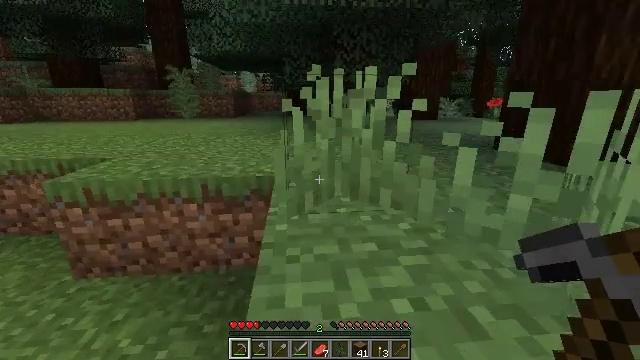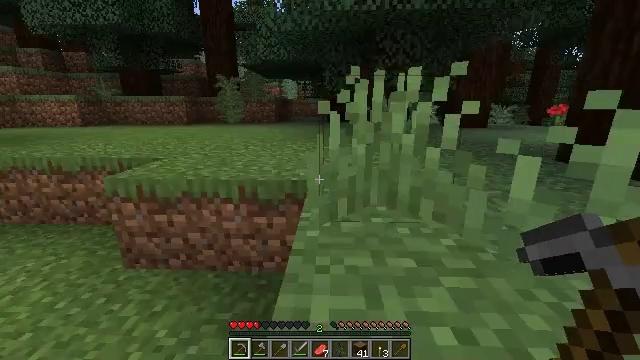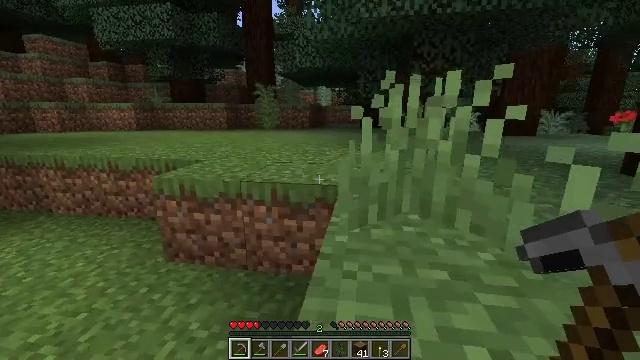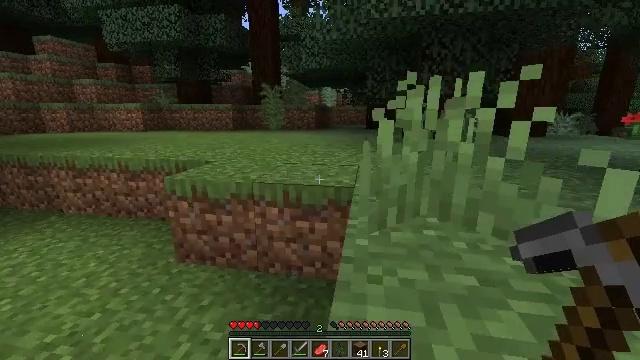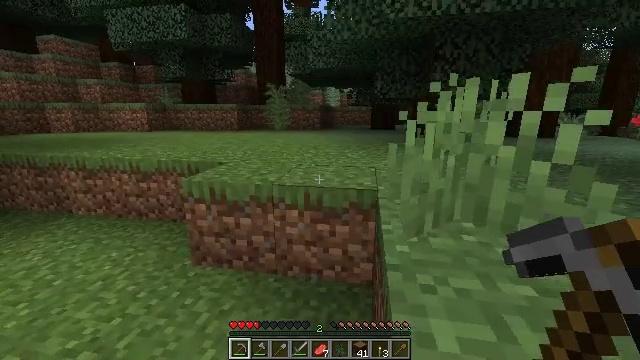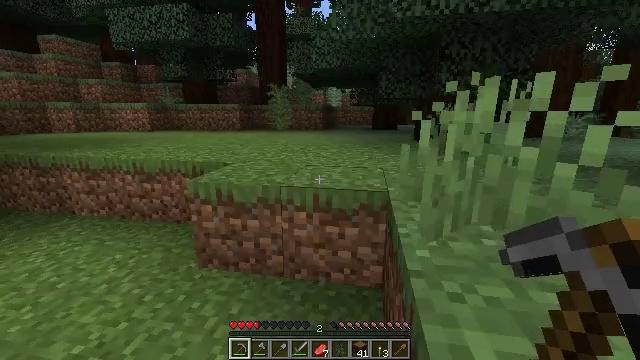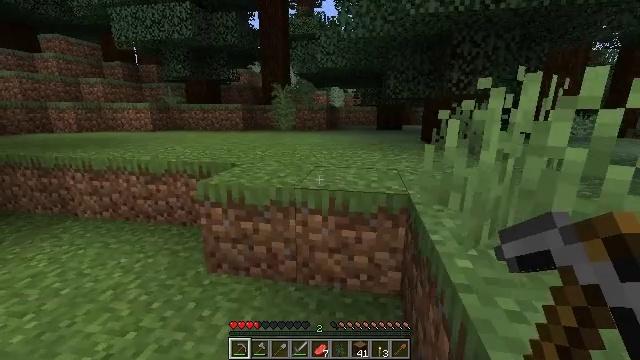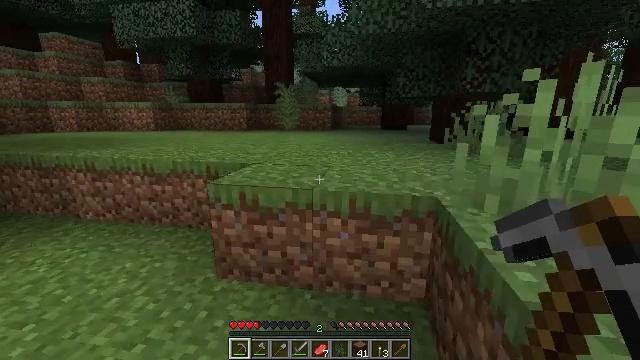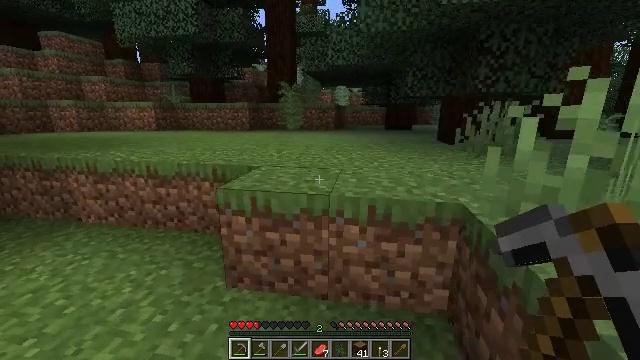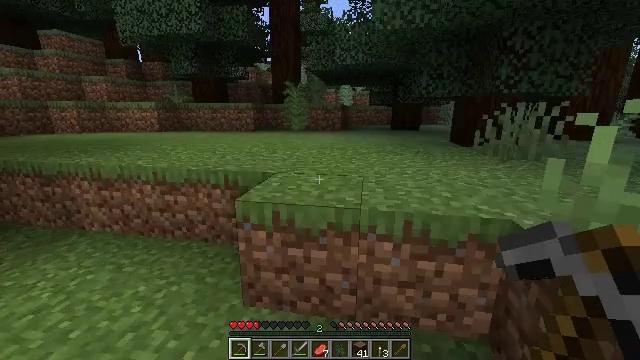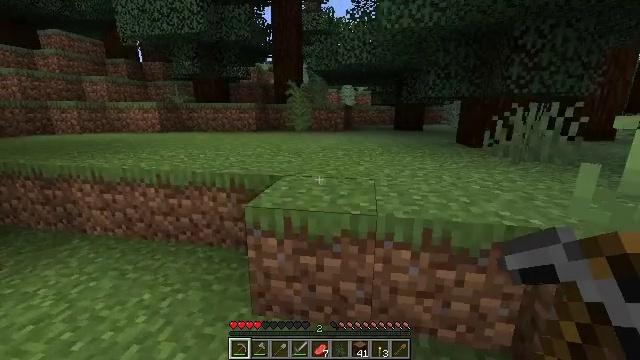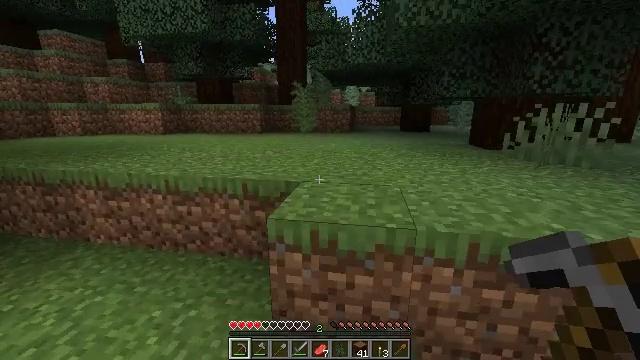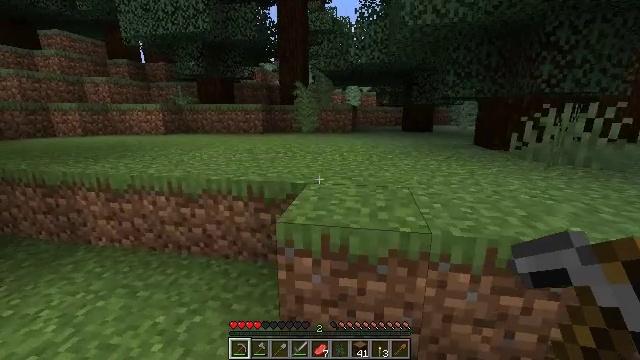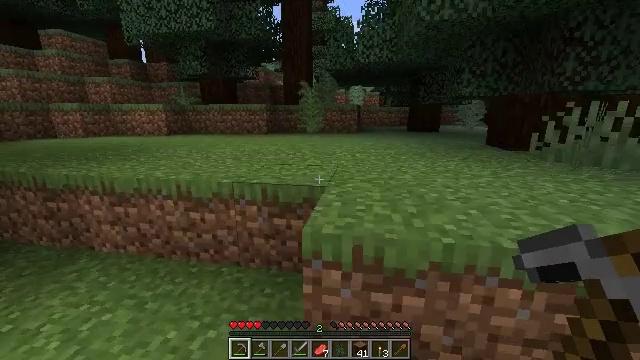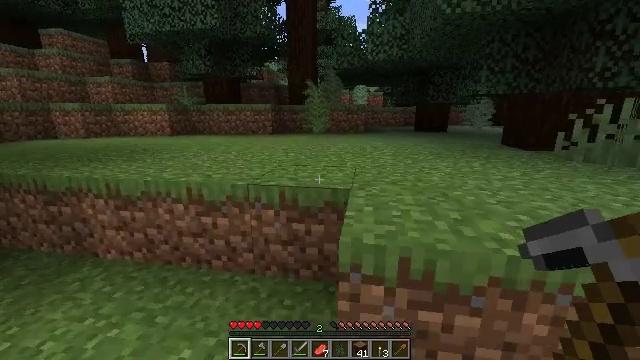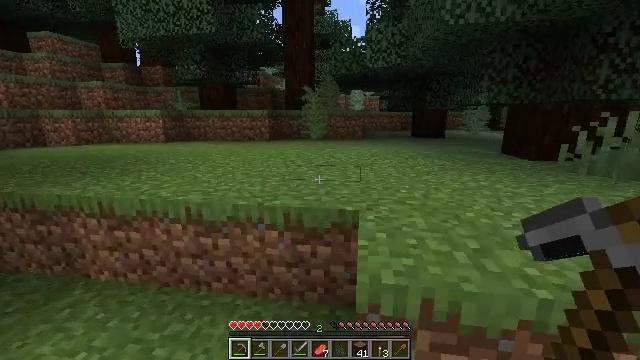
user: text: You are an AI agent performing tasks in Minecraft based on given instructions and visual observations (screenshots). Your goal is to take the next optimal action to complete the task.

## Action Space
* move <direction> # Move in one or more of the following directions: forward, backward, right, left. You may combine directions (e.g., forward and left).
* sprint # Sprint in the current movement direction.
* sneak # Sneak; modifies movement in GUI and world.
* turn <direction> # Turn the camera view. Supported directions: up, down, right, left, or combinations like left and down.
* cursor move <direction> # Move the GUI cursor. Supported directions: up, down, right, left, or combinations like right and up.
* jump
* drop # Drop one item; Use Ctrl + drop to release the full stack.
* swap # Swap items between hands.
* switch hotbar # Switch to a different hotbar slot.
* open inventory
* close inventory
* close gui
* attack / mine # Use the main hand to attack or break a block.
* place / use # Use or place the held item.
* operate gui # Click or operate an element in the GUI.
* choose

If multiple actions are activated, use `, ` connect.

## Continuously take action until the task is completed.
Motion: motion action
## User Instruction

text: Break the large fern to clear the space.
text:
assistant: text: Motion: move forward, turn left and up
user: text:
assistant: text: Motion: move forward and move left, turn left and up
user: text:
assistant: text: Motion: move forward and move left
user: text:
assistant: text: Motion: move forward and move left
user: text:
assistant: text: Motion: move forward and move left
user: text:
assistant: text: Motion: move forward and move left
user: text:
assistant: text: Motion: move forward and move left
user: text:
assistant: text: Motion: move forward and move left
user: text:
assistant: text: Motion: move forward and move left
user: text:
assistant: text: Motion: move forward and move left
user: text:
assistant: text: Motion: move forward and move left
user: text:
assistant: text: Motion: move forward and move left
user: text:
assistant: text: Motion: move forward and move left
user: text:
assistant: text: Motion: move forward and move left
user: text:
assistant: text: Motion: move forward, turn right, jump
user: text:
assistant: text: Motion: move forward, turn right, jump
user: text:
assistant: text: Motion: move forward, turn right, jump
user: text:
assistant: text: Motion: move forward, turn right, jump
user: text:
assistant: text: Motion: move forward, turn right and up, jump
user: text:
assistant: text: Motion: move forward, turn right and up
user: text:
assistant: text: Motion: move forward, turn right and up
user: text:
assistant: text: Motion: move forward, turn right
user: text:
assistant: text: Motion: move forward
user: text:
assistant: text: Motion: move forward
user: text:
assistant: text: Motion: move forward
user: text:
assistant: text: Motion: move forward
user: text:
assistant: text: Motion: move forward and move left
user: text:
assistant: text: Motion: move forward and move left, jump
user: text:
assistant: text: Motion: move forward and move left, jump
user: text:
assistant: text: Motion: move forward and move left, jump